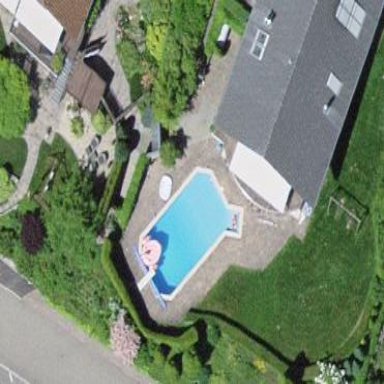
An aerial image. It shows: Swimming pool located in leisure land.